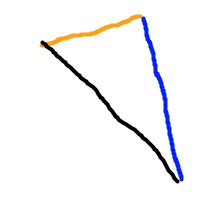
Shape: triangle